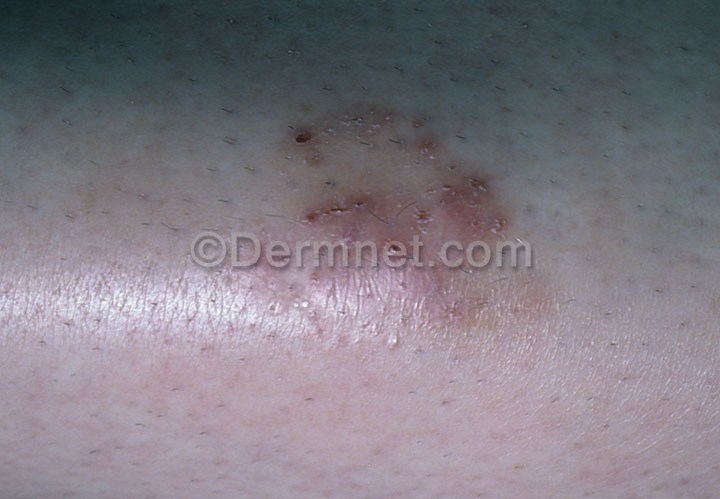
Disease: Tinea Ringworm Candidiasis and other Fungal Infections